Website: lowes
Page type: review-order
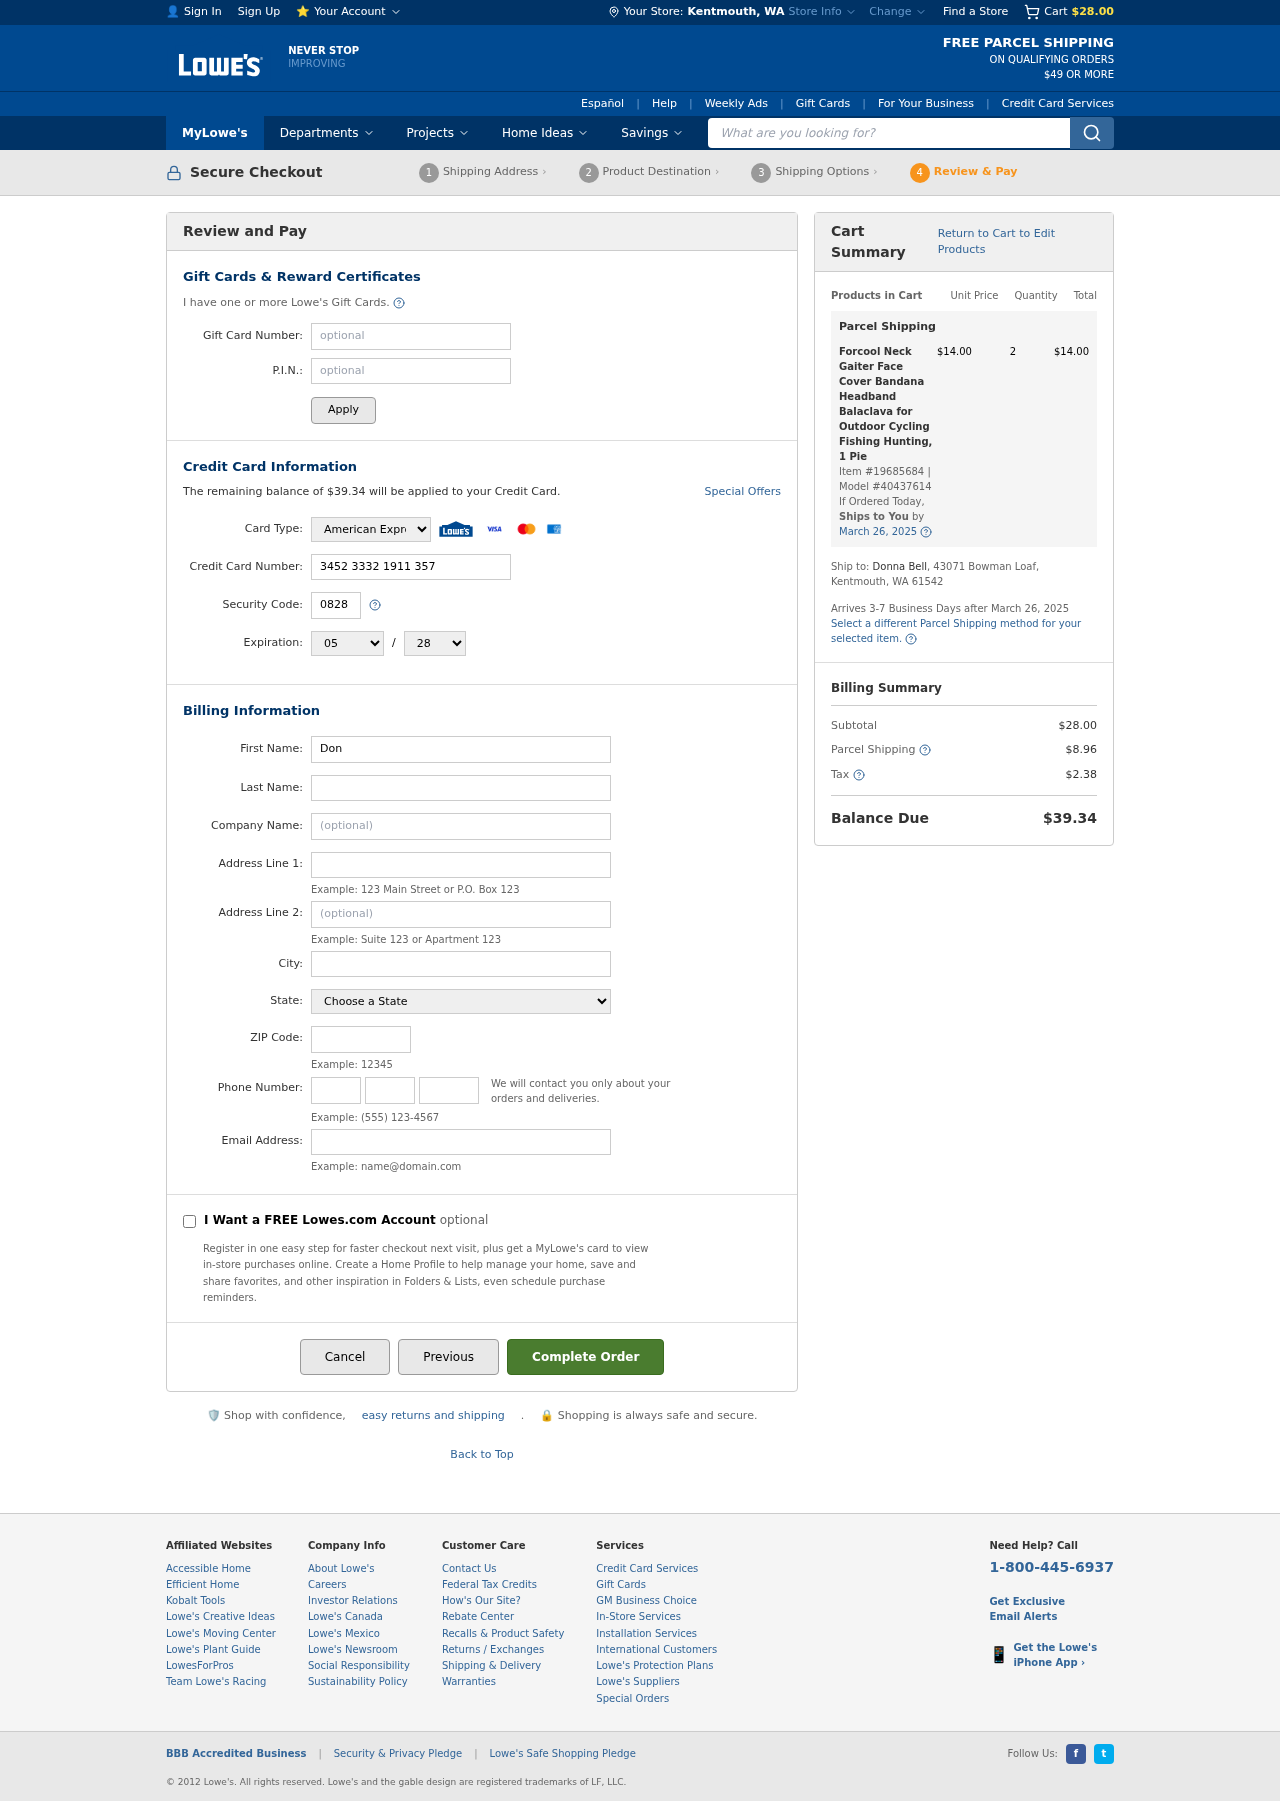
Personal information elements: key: PII_CARD_CVV
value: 0828
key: PII_CARD_EXPIRY_MONTH
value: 05
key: PII_CARD_EXPIRY_YEAR
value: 28
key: PII_CARD_NUMBER
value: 3452 3332 1911 357
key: PII_CARD_TYPE
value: American Express
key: PII_CITY
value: Kentmouth
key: PII_CITY_STATE
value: Kentmouth, WA
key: PII_EMAIL
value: donnabell@yahoo.com
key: PII_FIRSTNAME
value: Donna
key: PII_LASTNAME
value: Bell
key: PII_PHONE_AREA
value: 478
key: PII_PHONE_PREFIX
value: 331
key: PII_PHONE_SUFFIX
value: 3339
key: PII_POSTCODE
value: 61542
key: PII_STATE
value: Washington
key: PII_STREET
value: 43071 Bowman Loaf
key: PII_STREET2
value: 43071 Bowman Loaf
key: PII_STREET2
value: Apt. 549
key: PII_FULLNAME2
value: Donna Bell
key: PII_CITY_STATE_ZIP2
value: Kentmouth, WA 61542
Product elements: key: PRODUCT1_NAME
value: Forcool Neck Gaiter Face Cover Bandana Headband Balaclava for Outdoor Cycling Fishing Hunting, 1 Pie
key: PRODUCT1_PRICE
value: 14
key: PRODUCT1_QUANTITY
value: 2
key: PRODUCT1_ITEM_NUMBER
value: Item #19685684
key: PRODUCT1_MODEL_NUMBER
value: Model #40437614
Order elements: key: ORDER_SUBTOTAL
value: $28.00
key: ORDER_BALANCE_DUE
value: $39.34
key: ORDER_SHIPPING_DATE
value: March 26, 2025
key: ORDER_ITEM_TOTAL
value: $14.00
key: ORDER_SHIPPING_DATE2
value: March 26, 2025
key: ORDER_SHIPPING_COST
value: $8.96
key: ORDER_TAX
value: $2.38
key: ORDER_TOTAL
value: $39.34
Search elements: key: HEADER_SEARCH
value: What are you looking for?